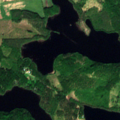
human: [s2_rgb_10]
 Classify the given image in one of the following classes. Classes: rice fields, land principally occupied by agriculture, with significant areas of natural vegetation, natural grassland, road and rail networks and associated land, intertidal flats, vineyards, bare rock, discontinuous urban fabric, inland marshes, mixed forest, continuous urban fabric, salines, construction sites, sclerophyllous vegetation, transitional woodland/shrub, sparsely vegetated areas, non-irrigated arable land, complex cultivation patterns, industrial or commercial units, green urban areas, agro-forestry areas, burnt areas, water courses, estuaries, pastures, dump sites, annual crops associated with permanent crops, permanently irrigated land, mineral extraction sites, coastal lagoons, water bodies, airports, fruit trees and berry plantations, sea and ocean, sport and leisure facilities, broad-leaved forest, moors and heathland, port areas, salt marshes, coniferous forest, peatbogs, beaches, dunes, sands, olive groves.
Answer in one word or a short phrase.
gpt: non-irrigated arable land, coniferous forest, mixed forest, water bodies